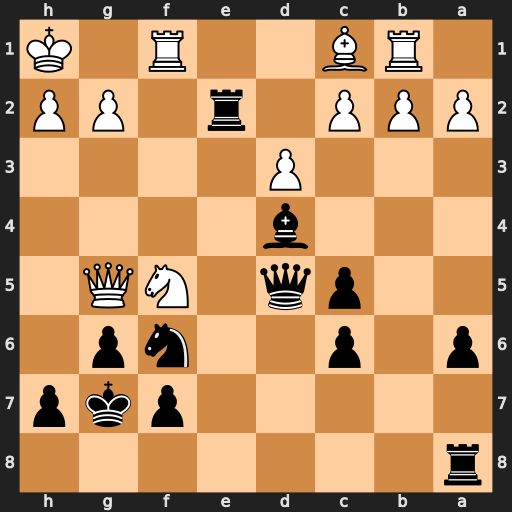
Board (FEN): r7/5pkp/p1p2np1/2pq1NQ1/3b4/3P4/PPP1r1PP/1RB2R1K
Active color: b
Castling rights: -
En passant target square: -
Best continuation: Qxf5 Qxf5 gxf5